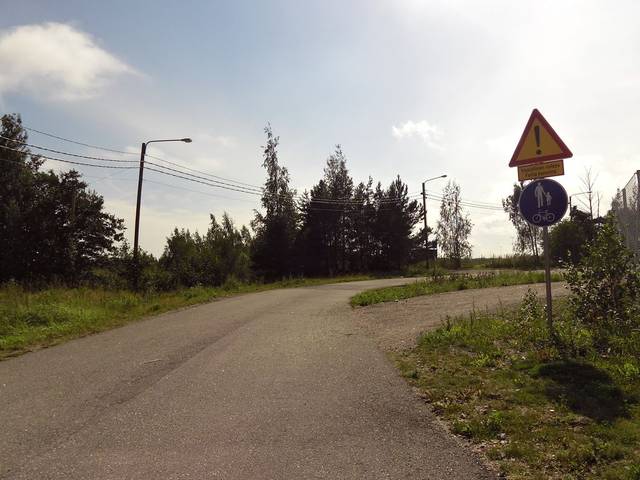
Region: Finland
Coordinates: 60.149, 24.721